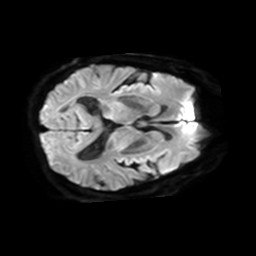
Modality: TRACE
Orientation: axial
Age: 66
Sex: male
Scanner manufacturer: philips
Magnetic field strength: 3 T
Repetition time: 3.454 s
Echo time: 0.076 s